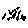
Label: bird